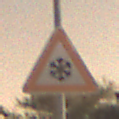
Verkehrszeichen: SchneeOderEisglaette
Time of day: Night
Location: Outdoor (Suburban)
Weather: Clear
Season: NotSpecified
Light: Artificial